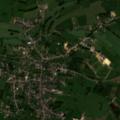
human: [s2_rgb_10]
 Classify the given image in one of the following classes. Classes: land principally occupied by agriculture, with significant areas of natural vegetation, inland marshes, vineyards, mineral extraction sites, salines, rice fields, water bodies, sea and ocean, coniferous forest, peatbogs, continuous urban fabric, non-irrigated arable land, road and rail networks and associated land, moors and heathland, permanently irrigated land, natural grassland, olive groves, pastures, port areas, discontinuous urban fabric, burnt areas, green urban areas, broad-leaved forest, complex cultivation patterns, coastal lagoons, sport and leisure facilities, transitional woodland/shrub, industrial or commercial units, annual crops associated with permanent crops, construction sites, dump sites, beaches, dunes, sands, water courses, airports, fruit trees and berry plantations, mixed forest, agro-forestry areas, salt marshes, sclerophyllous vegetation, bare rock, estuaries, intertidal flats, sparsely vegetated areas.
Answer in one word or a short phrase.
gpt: discontinuous urban fabric, pastures, land principally occupied by agriculture, with significant areas of natural vegetation